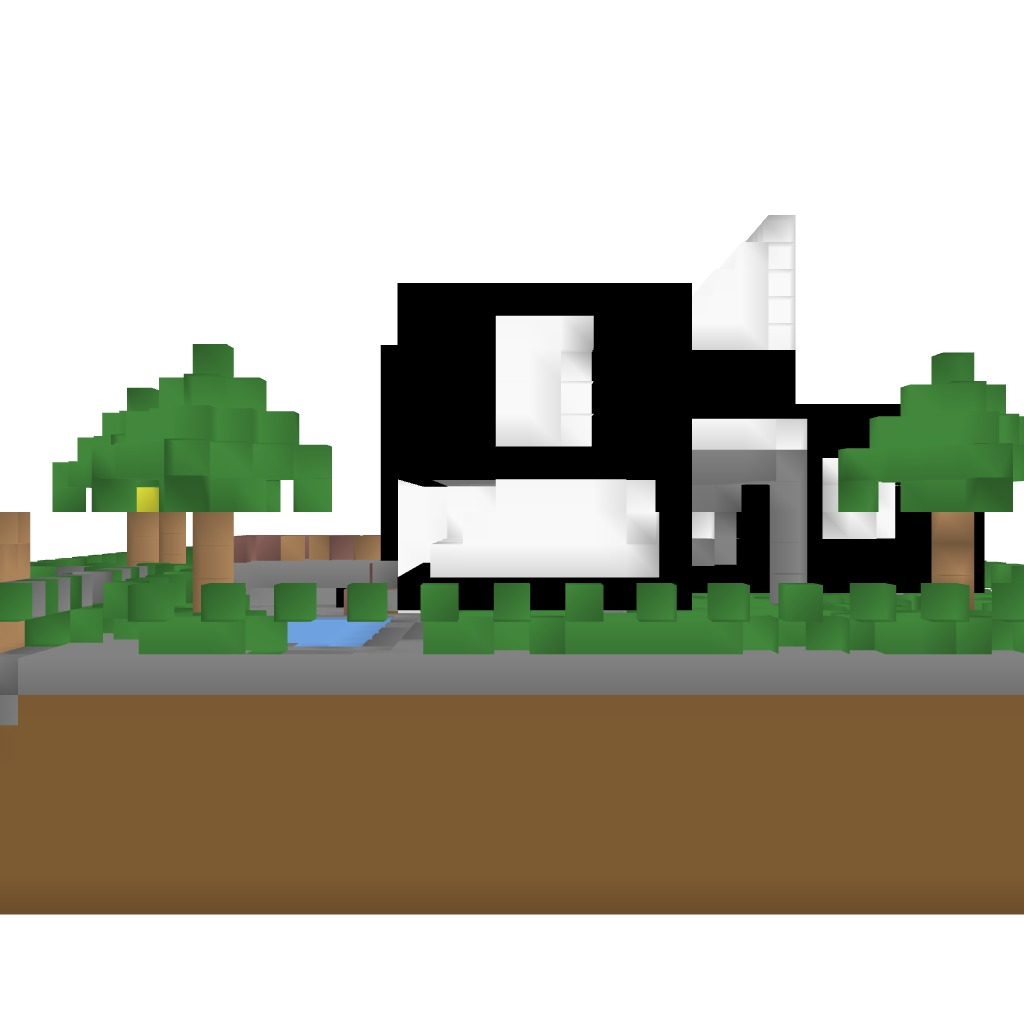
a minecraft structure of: Modern House #1 bad low quality